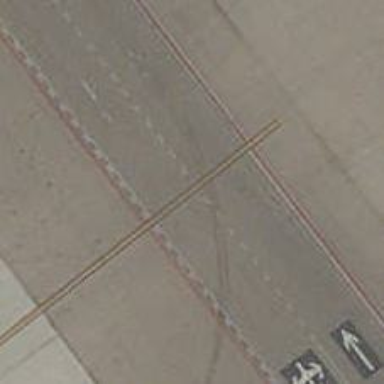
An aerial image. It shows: Airport parking position.